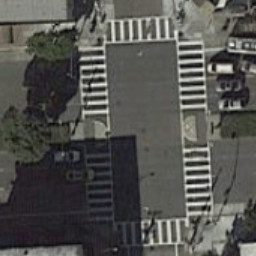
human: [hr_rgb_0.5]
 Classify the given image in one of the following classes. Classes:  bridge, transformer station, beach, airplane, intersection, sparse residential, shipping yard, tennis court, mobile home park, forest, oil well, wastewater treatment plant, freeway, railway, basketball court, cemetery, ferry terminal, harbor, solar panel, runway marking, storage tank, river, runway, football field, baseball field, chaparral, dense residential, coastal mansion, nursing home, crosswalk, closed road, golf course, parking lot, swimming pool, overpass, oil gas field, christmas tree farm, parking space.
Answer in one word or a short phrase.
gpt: crosswalk